Interaction volume radius: 5 \u00c5
Interaction volume height: 50 \u00c5
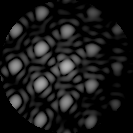
Disorder parameter: 0.1024